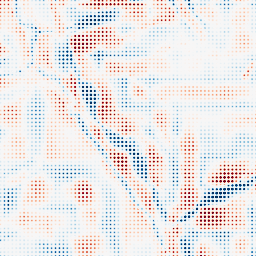
Category: wavelet
Decomposition family: wavelet_biorthogonal
Decomposition parameters: wavelet: bior2.4
level: 5
Upsampling method: sinc_blackman
Upsampling parameters: scale: 8
kernel_size: 4
Upsampling scale: 8